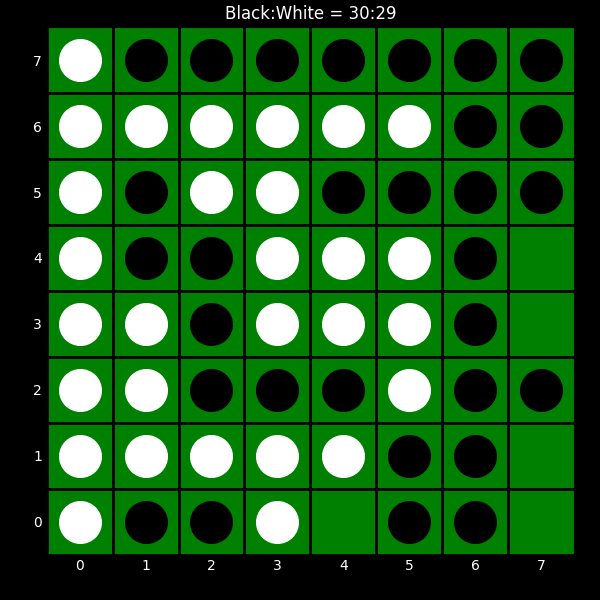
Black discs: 30
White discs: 29